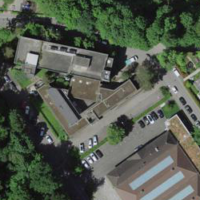
EUNIS habitat code: 54
Species observed at this site:
Urtica dioica